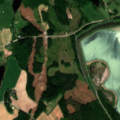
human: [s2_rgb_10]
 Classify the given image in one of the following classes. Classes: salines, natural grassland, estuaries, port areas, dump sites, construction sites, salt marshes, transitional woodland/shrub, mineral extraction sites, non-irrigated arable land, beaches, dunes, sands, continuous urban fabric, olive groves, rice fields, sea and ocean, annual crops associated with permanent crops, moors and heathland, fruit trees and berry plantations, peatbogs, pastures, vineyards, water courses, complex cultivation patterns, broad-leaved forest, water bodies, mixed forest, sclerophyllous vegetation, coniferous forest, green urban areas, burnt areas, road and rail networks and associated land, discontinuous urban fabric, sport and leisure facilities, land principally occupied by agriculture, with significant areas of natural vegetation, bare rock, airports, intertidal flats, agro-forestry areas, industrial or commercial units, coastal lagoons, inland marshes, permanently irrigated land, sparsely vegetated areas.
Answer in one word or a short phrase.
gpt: dump sites, land principally occupied by agriculture, with significant areas of natural vegetation, mixed forest, water bodies